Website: ulta-beauty
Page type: delivery-shipping
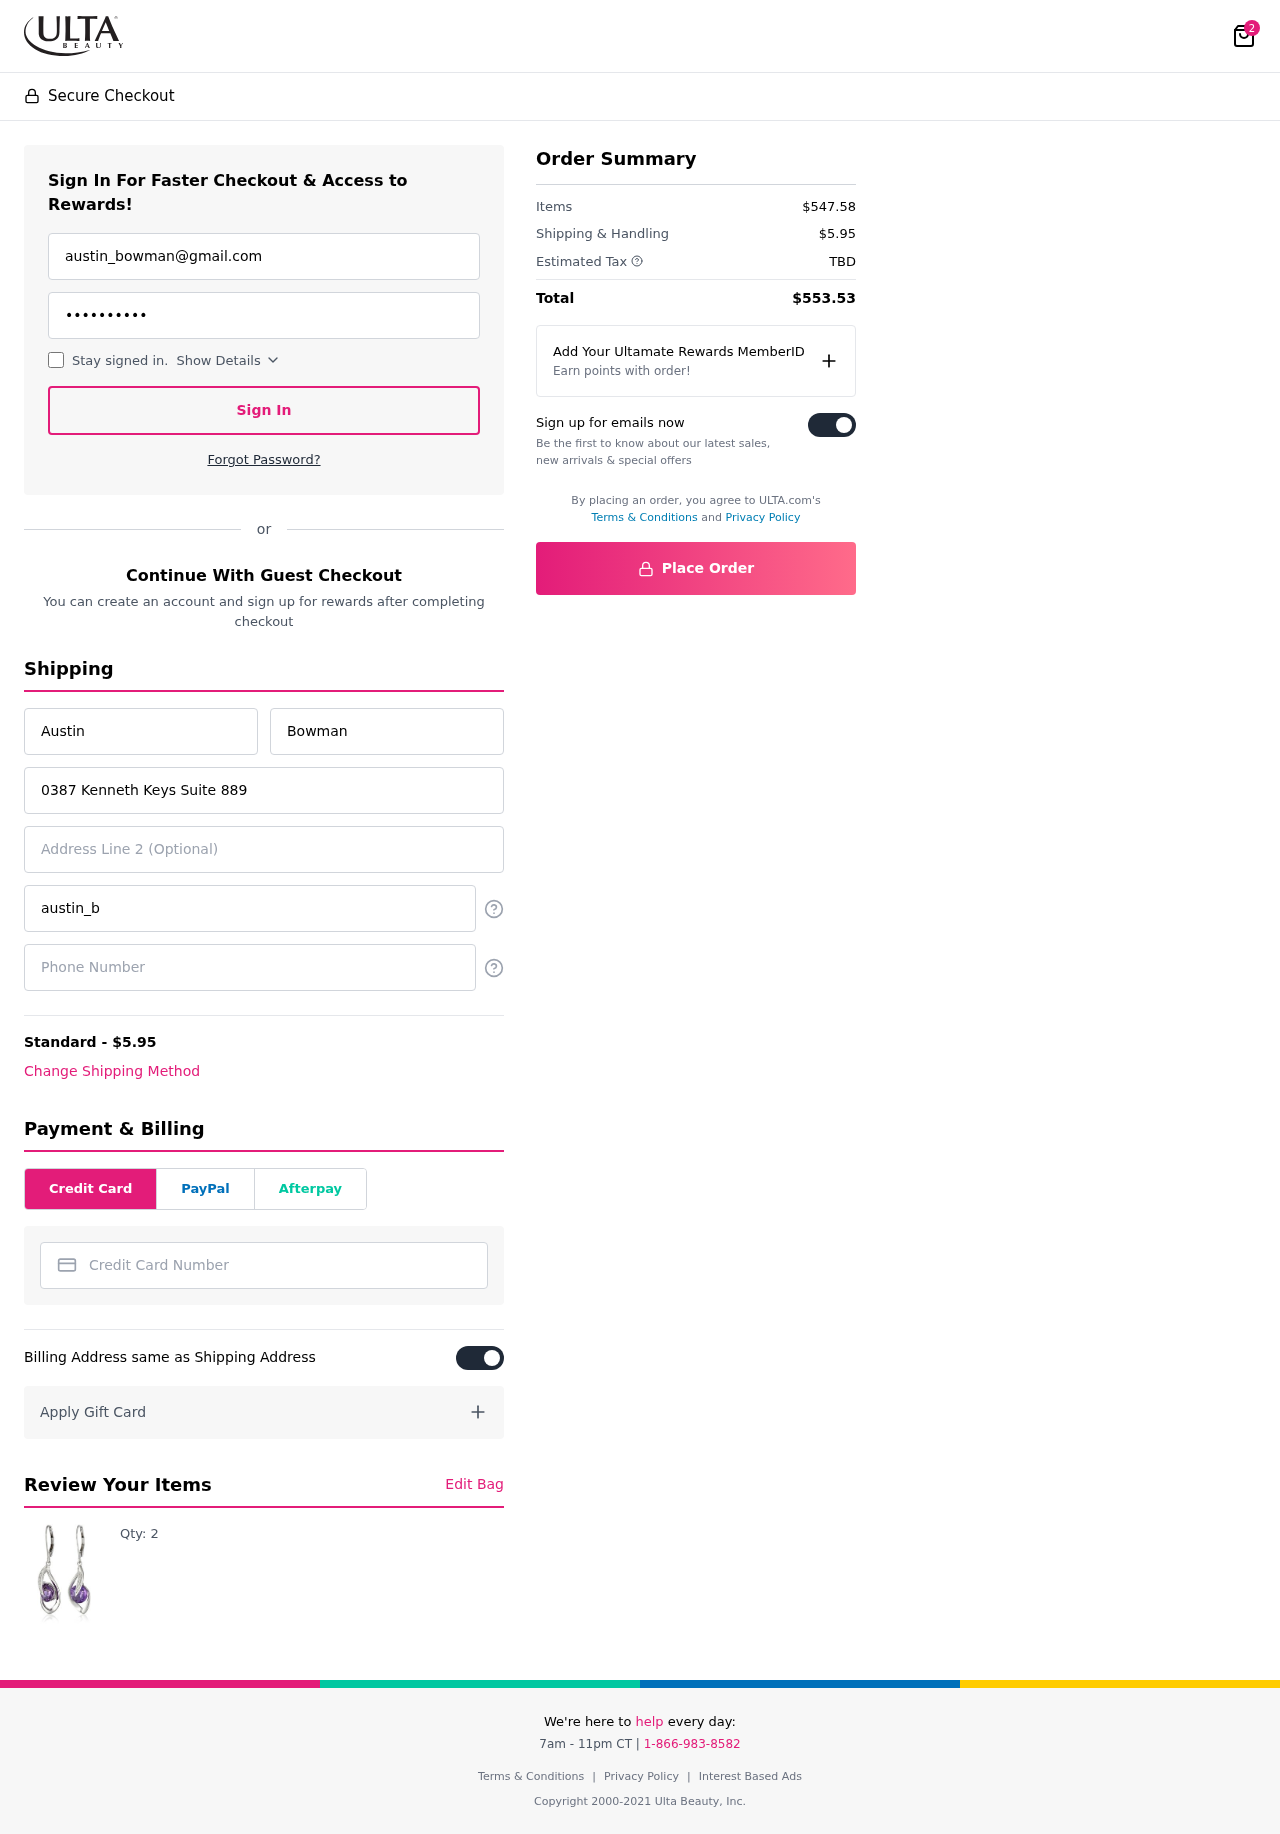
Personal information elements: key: PII_CARD_NUMBER
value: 6518 9652 3696 3043
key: PII_EMAIL
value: austin_bowman@gmail.com
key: PII_EMAIL2
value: austin_bowman@gmail.com
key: PII_FIRSTNAME
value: Austin
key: PII_LASTNAME
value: Bowman
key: PII_PHONE
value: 2364511238
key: PII_STREET
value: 0387 Kenneth Keys Suite 889
Product elements: key: PRODUCT1_QUANTITY
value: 2
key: PRODUCT1
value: Qty: 2
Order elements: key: ORDER_NUM_ITEMS
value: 2
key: ORDER_SHIPPING_COST
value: $5.95
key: ORDER_SUBTOTAL
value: $547.58
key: ORDER_TAX
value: TBD
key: ORDER_TOTAL
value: $553.53